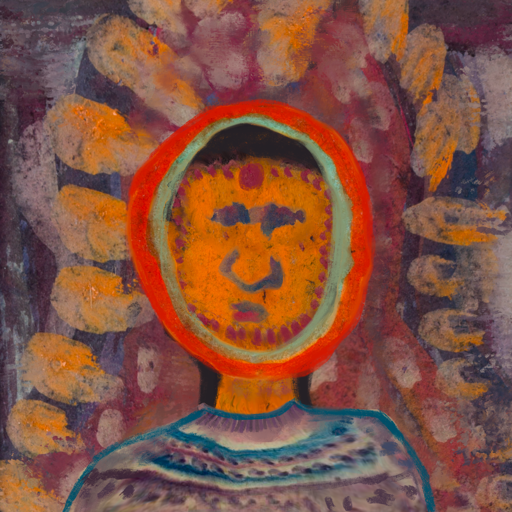
Background: Doll, Head And Neck Front: Doll, Face Front: In_The_Sun, Bust: HillGirl, Hair Front: Sisters, Head Accessory: Blank, Second Necklace: Blank, Necklace: Blank, Baby: Blank